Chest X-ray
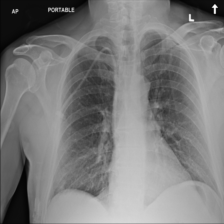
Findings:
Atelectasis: negative
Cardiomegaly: negative
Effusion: negative
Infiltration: positive
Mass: negative
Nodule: negative
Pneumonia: negative
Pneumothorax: negative
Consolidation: negative
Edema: negative
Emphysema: negative
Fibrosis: negative
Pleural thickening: negative
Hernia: negative